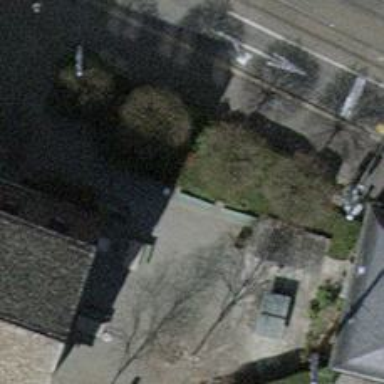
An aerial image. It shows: Bench for seating.